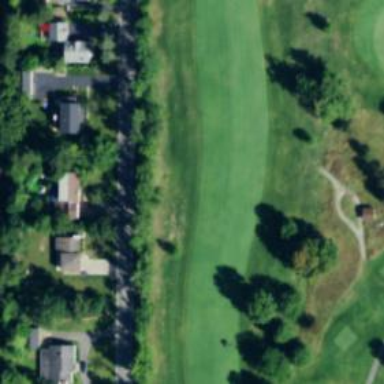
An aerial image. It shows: Golf hole.